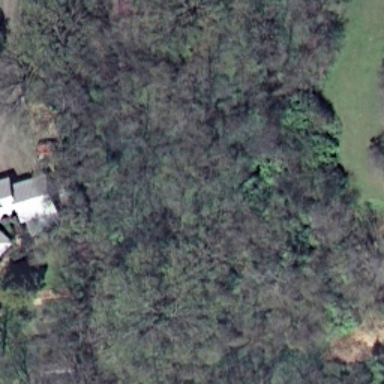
This is a dense forest with green and grey plants .